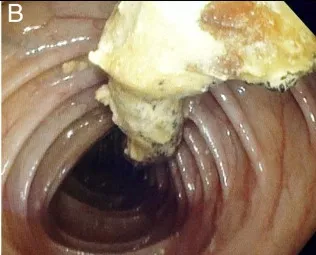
Endoscopic view of gossypiboma. (B, C) Gossypiboma extending into the transverse colon and up to descending colon.
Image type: endoscopy (gi_endoscopy)